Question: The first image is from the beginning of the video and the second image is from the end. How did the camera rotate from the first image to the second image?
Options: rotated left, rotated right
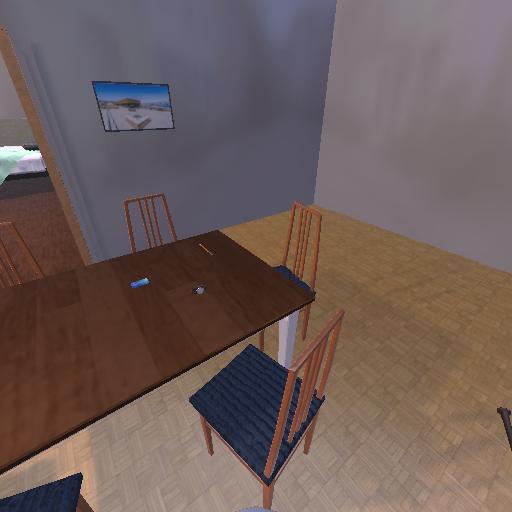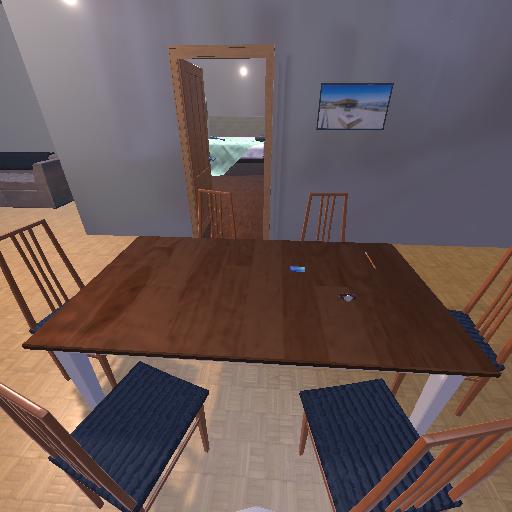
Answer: rotated left